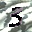
Label: 3